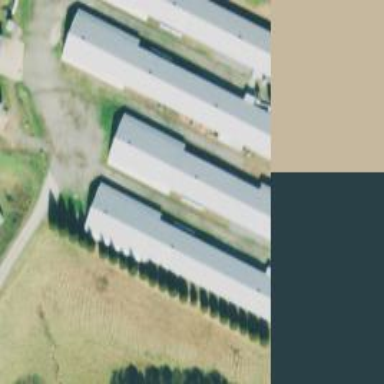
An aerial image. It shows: Poultry farmyard is depicted in the image.